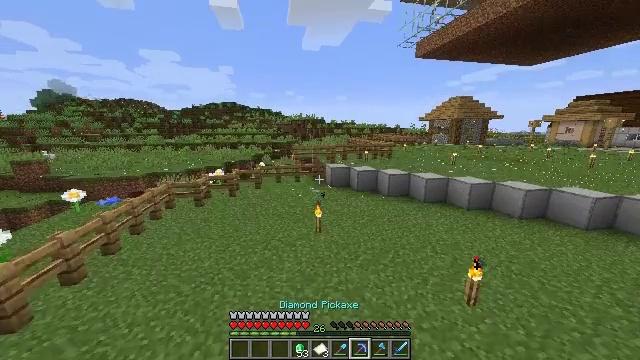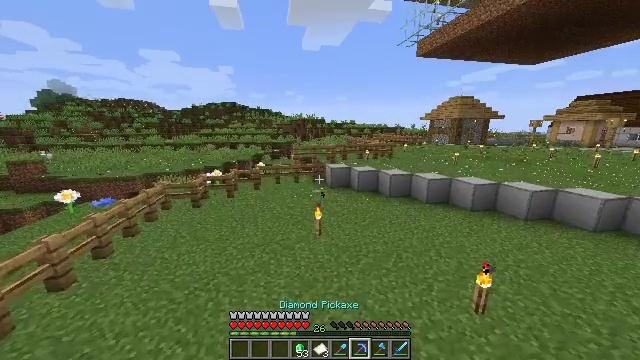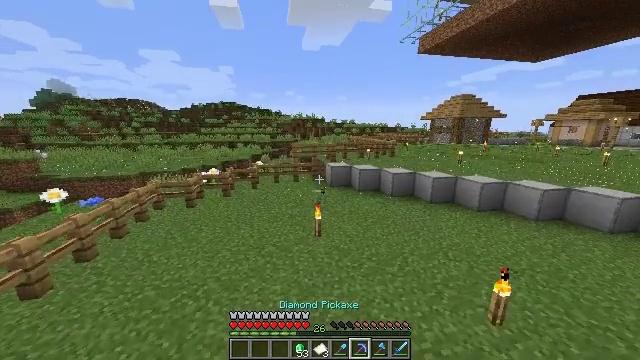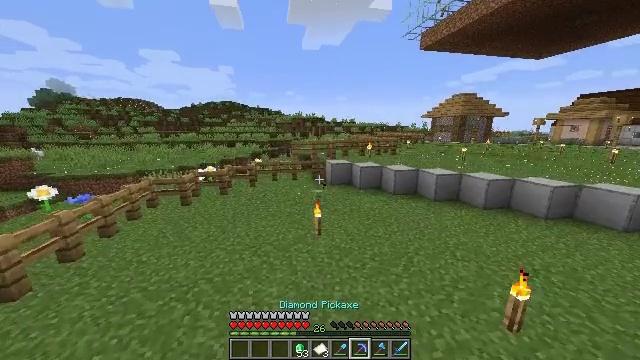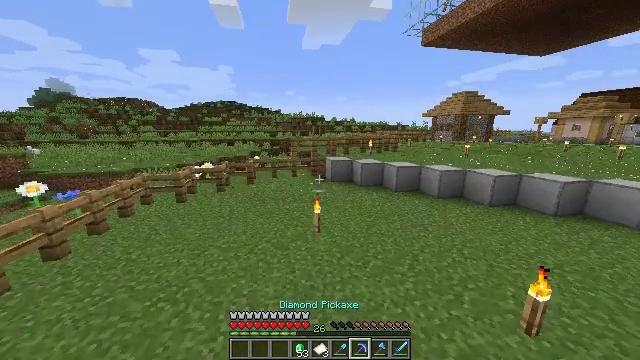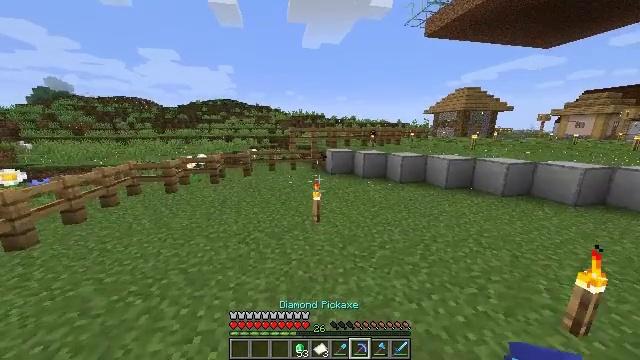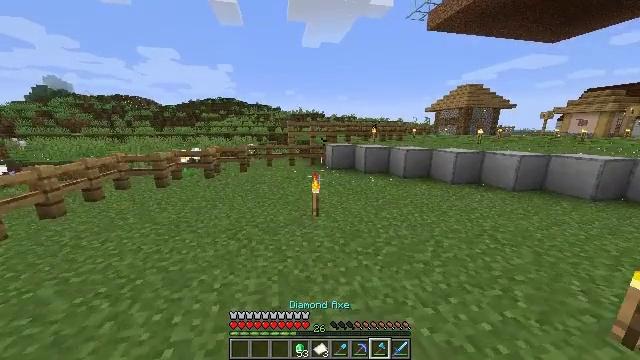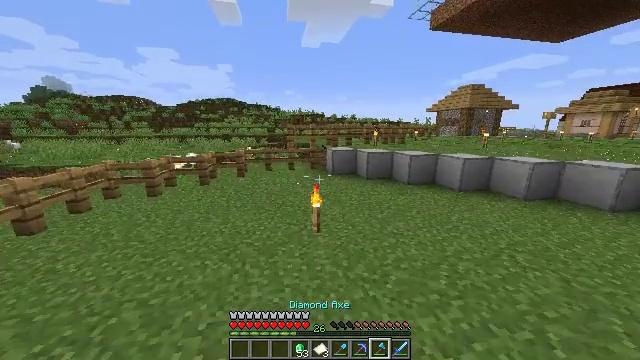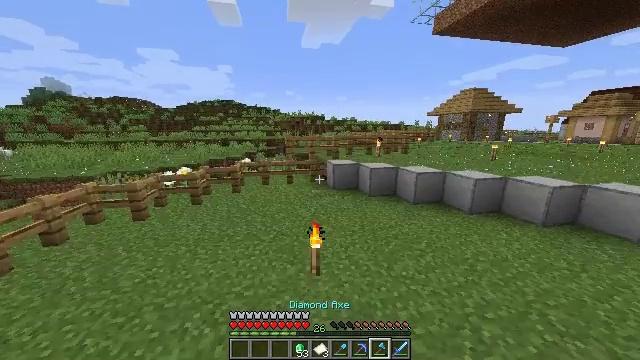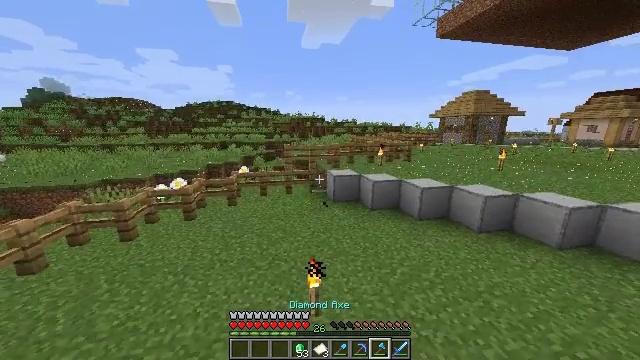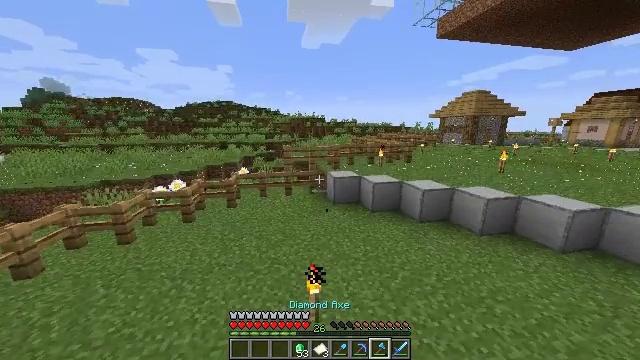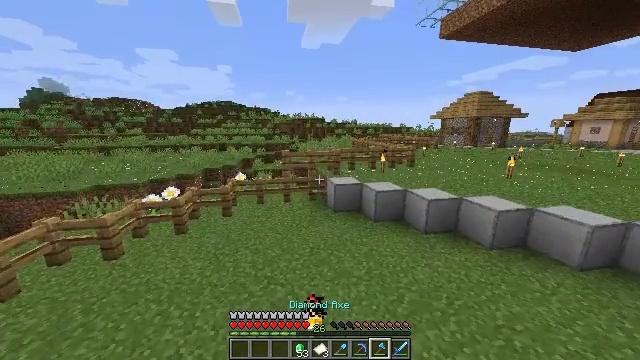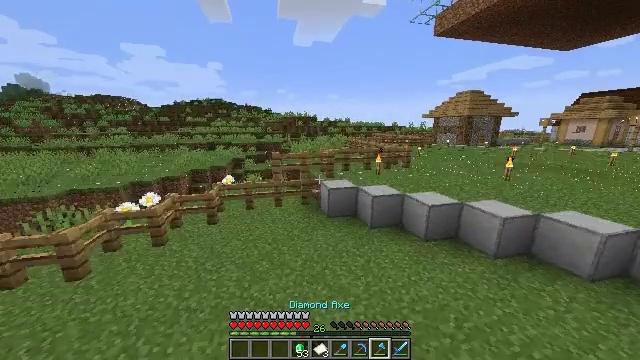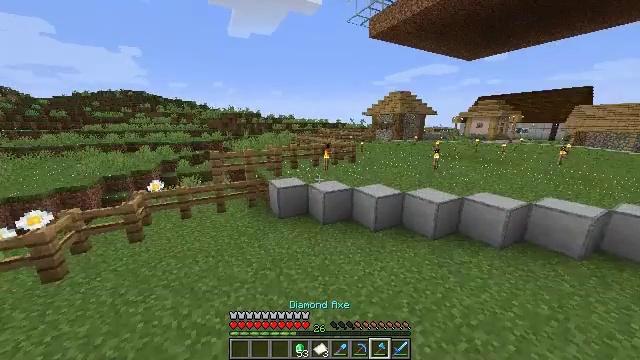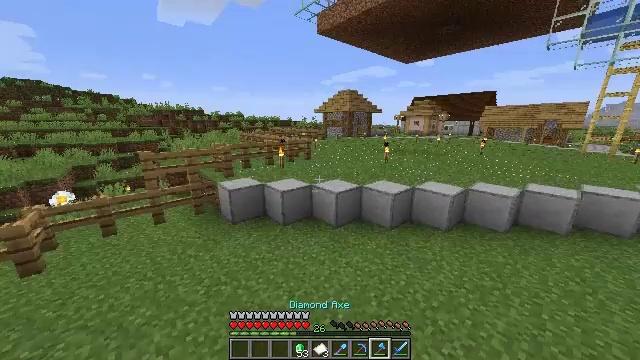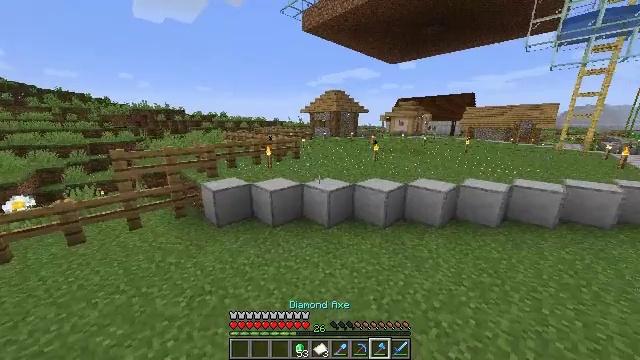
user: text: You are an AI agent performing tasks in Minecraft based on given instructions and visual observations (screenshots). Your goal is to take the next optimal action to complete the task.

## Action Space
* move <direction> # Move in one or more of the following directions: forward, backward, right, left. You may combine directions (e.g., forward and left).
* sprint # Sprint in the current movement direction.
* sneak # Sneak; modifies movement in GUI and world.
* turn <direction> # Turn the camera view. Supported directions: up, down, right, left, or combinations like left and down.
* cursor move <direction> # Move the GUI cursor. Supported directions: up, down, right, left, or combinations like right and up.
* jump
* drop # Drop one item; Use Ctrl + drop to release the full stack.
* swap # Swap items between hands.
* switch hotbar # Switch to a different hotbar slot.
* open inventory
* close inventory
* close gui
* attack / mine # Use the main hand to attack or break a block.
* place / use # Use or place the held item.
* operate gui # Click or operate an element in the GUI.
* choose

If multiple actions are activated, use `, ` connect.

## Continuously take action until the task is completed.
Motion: motion action
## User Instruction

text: Mine the oak fence from the structure.
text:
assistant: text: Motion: move forward, jump
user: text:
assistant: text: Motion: move forward, jump
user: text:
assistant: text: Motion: move forward, jump
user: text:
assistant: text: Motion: move forward, jump
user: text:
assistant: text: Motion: move forward, jump
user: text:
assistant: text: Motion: move forward, jump
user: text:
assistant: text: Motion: move forward, sprint, jump
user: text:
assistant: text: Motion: move forward, sprint, jump
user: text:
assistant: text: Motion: move forward, sprint, jump
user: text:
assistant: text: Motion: move forward, sprint, jump
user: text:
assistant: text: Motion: move forward, jump
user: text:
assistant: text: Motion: move forward, turn right, jump
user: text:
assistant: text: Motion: move forward, turn right, jump
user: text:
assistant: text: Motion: move forward, turn right, jump
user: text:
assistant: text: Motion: move forward, turn right, jump
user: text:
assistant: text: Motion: move forward, jump
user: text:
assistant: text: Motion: move forward, sprint, jump
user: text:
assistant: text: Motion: move forward, sprint, jump
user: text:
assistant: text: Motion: move forward, sprint, jump
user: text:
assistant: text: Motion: move forward, sprint, jump
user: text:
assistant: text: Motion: move forward, sprint, jump
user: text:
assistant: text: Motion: move forward, sprint, turn right, jump
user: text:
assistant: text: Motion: move forward, sprint, turn right, jump
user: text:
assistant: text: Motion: move forward, turn right, jump
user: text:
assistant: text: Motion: move forward, turn right, jump
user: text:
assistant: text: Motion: move forward, turn right, jump
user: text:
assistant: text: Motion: move forward, jump
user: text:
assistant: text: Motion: move forward, turn right, jump
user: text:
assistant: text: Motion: move forward, turn right, jump
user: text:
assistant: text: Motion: move forward, sprint, turn right, jump